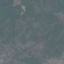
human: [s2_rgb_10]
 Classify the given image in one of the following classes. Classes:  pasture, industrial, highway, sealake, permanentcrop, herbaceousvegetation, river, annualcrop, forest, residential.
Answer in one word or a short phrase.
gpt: HerbaceousVegetation